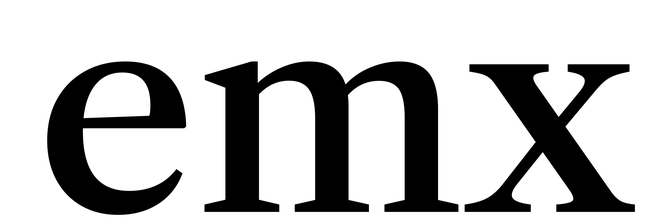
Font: LibreCaslonText_Medium